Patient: sex M, age 76
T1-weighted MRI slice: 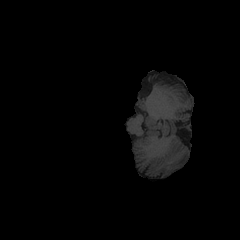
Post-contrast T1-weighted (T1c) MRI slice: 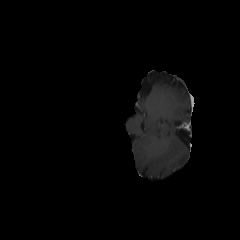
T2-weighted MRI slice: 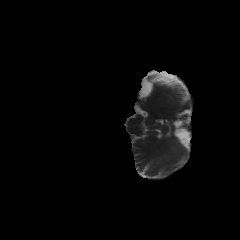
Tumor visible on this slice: no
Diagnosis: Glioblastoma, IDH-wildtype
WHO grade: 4